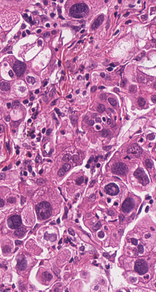
Tumor epithelial tissue: yes
Tumor-associated stroma tissue: yes
Normal tissue: no